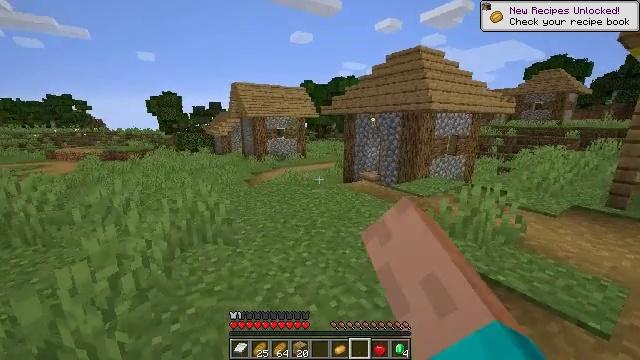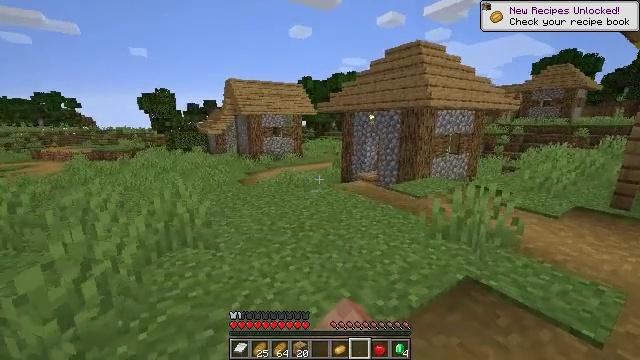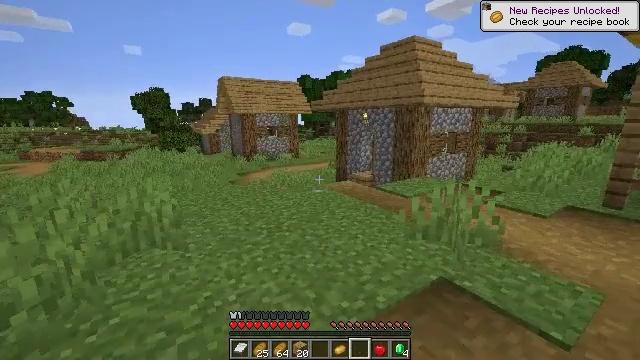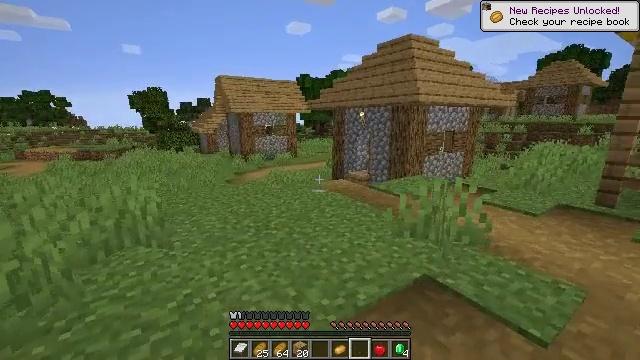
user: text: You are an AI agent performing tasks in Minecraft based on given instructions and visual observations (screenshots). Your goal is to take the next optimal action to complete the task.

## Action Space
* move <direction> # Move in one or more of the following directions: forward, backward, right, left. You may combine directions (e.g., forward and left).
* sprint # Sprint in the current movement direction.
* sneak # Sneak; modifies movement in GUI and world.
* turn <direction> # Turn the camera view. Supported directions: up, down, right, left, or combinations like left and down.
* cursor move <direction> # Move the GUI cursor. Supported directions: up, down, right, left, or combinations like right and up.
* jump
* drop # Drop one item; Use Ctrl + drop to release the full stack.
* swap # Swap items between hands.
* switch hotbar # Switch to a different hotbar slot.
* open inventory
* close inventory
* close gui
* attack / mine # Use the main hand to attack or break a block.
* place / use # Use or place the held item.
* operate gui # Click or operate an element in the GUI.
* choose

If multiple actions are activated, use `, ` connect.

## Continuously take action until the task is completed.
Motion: motion action
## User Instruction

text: Remove a gold nugget from the inventory.
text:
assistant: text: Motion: move right, drop
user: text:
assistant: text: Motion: move right
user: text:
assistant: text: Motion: move right
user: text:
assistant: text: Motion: drop